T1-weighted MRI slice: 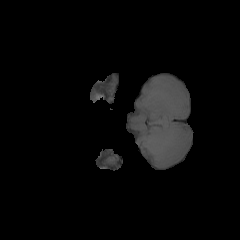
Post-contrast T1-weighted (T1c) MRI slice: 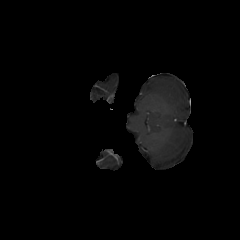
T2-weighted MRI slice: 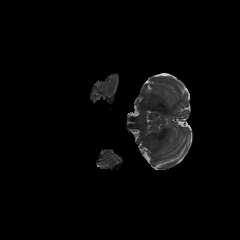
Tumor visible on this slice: no